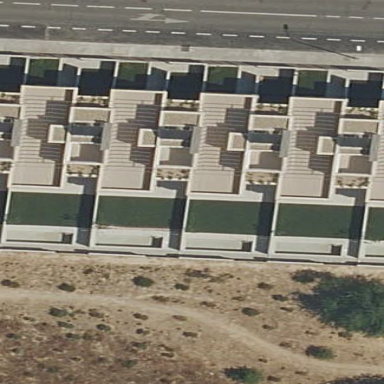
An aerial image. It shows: Terrace building.